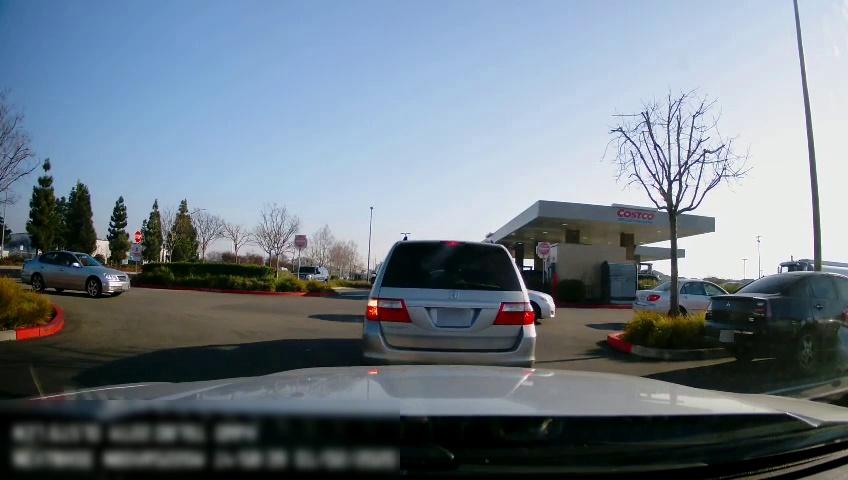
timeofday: Day
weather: Sunny
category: Drivable Space
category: Vehicles | Truck
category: Vehicles | Car
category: Vehicles | Car
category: Vehicles | SUV
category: Vehicles | Car
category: Vehicles | Car
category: Vehicles | Car
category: Vehicles | SUV
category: Traffic | Signs
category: Traffic | Signs